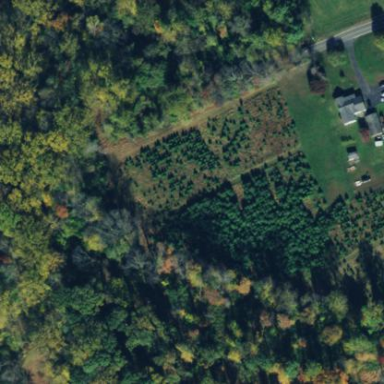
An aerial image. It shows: Plant nursery specializing in Christmas trees.